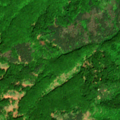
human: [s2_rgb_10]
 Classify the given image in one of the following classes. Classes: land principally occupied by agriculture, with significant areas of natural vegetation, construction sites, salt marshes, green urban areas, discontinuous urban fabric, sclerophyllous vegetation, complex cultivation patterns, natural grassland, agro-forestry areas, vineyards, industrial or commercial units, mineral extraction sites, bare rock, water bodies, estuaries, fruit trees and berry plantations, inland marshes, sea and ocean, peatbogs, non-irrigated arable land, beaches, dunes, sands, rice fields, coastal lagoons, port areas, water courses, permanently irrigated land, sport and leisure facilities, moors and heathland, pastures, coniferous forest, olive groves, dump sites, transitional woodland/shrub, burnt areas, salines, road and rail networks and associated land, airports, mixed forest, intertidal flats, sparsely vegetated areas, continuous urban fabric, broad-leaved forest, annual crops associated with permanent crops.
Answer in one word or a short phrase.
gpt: land principally occupied by agriculture, with significant areas of natural vegetation, broad-leaved forest, mixed forest